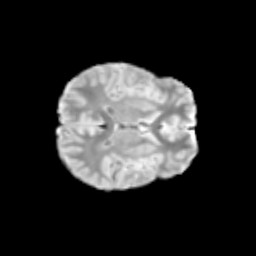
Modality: T2w
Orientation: axial
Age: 13
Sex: male
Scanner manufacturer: siemens
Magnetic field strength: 3 T
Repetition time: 3.8 s
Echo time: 0.07 s